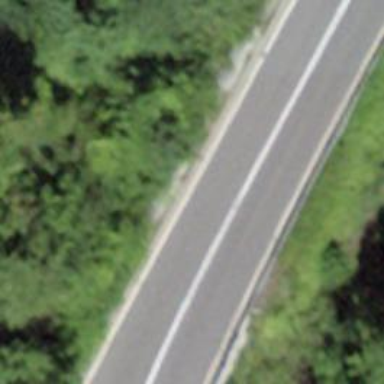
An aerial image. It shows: Tertiary road with asphalt surface.